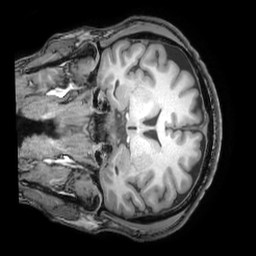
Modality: T1w
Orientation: coronal
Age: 40
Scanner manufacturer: philips
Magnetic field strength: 3 T
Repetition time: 0.007 s
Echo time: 0.003501 s